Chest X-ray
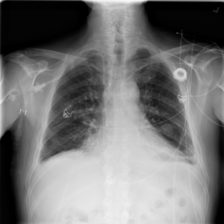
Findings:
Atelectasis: positive
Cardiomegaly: negative
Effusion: positive
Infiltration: positive
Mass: negative
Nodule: negative
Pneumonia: negative
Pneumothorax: negative
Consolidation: negative
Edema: negative
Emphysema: negative
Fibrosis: negative
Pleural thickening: negative
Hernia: negative